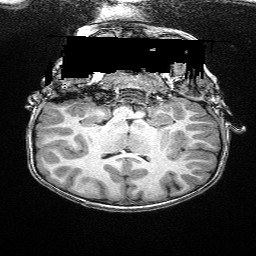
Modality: T1w
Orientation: sagittal